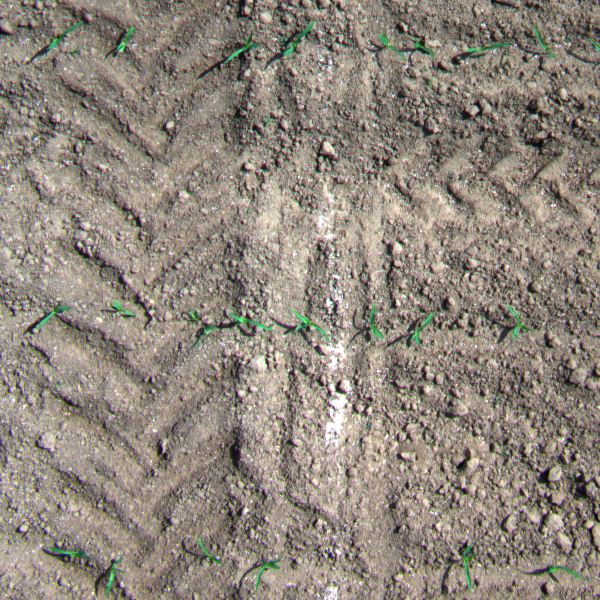
Acquisition date: 2023-05-25
Tile: 0780
Annotated plant instances:
label: weed_other
label: maize
label: maize
label: maize
label: maize
label: maize
label: maize
label: maize
label: maize
label: maize
label: maize
label: maize
label: maize
label: maize
label: maize
label: maize
label: maize
label: maize
label: maize
label: maize
label: maize
label: maize
label: amaranth
label: maize
label: maize
label: maize
label: weed_other
label: weed_other
label: weed_other
label: amaranth
label: weed_other
label: amaranth
label: weed_other
label: amaranth
label: weed_other
label: weed_other
label: weed_other
label: amaranth
label: weed_other
label: amaranth
label: weed_other
label: weed_other
label: weed_other
label: weed_other
label: weed_other
label: weed_other
label: weed_other
label: weed_other
label: weed_other
label: weed_other
label: weed_other
label: weed_other
label: weed_other
label: weed_other
label: amaranth
label: weed_other
label: weed_other
label: weed_other
label: weed_other
label: amaranth
label: weed_other
label: weed_other
label: weed_other
label: weed_other
label: weed_other
label: weed_other
label: weed_other
label: weed_other
label: weed_other
label: weed_other
label: weed_other
label: weed_other
label: weed_other
label: weed_other
label: weed_other
label: weed_other
label: weed_other
label: weed_other
label: weed_other
label: weed_other
label: weed_other
label: weed_other